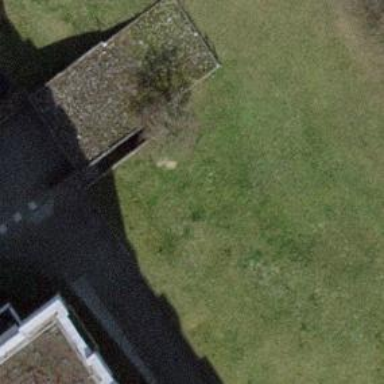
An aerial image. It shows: View of roof of building.